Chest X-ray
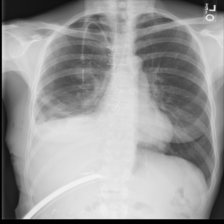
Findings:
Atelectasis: positive
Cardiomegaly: negative
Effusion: negative
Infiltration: negative
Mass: negative
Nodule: negative
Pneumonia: negative
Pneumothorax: positive
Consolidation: negative
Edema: negative
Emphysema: positive
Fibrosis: negative
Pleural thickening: negative
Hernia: negative